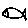
Label: fish